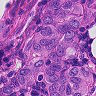
Metastatic tissue present: yes